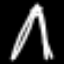
Label: The Eiffel Tower